Question: I have several python scripts that run different Dask tasks from different databases and I used the Python multiprocessing module to run all of the Python scripts simultaneously. I checked with my task manager that the scripts are running parallelly and I was able to access my dask dashboard. However, my dask dashboard is not showing anything. Here is the screenshot of my dask dashboard.

This is my Python code snippet sample (simplified):
'''
if __name__ == '__main__':
# Setup Dask Distributed Client
client = Client(n_workers=4, threads_per_worker=4)
"""
call the scripts here and store it in a process list
"""
for process in processes:
process.start()
'''
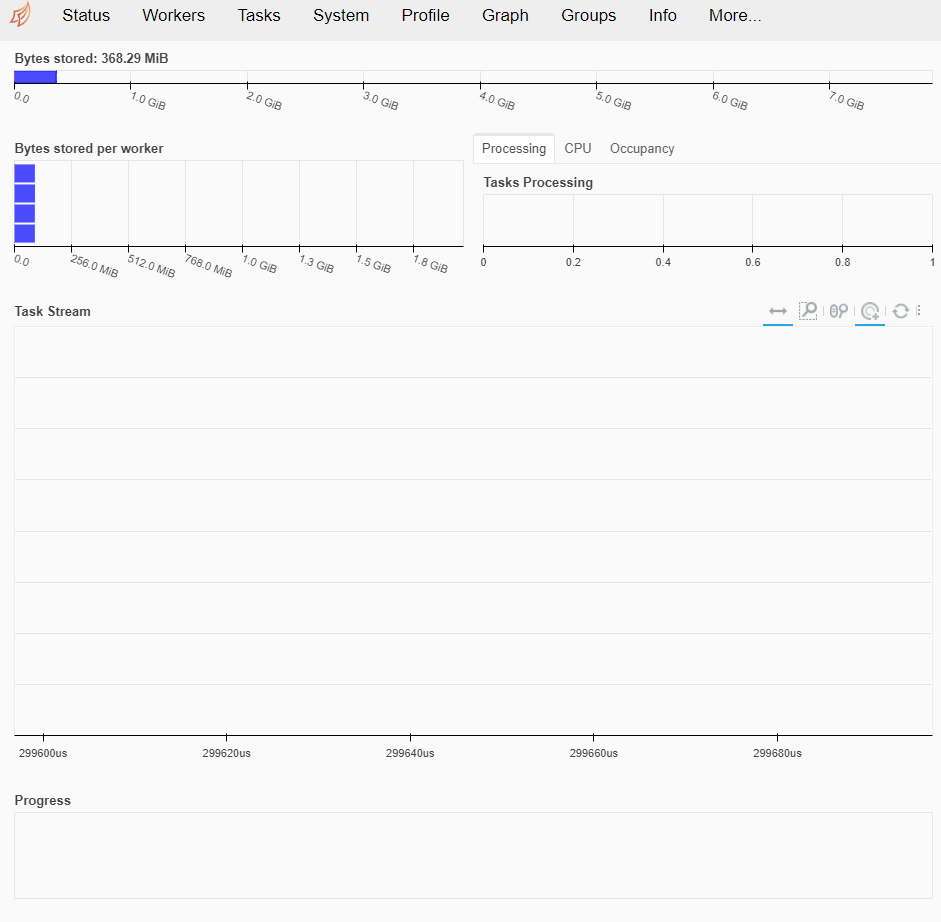
Answer: When combining multiple processes with 'Client()', you are creating a default cluster in each process. The one in the main process will be the dashboard that you can see, and the others will also have dashboards, but at different ports. If you capture the stdout of the subprocesses, they would tell you on which ports.
This is likely not what you meant to do. If you want multiple processes to talk to a single cluster, you should create that cluster first, and then connect to it with something like 'client("tcp://locaklhost:8786")'.
However, this all also raises the question, if you want to use dask, why are you also creating processes? Why not just let Dask take care of executing things, e.g., with 'client.submit()'.